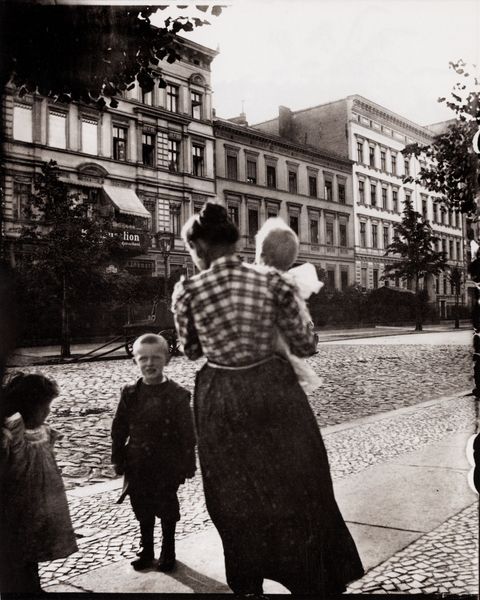
Titel: Sophie Charlotten-Straße, vor Zilles Wohnhaus Nr. 88
Künstler: Heinrich Zille
Schlagwörter: baum, gruppe, himmel, schatten, weiß, bäume, mädchen, stadt, fenster, frau, frisur, kariert, kleid, laterne, licht, rücken, schwarz, strasse, dach, gebäude, haus, weg, rock, alt, hemd, jacke, arm, bluse, knoten, stein, tragen, bild, häuser, wind, familie, kind, mutter, kinder, deutschland, dutt, fassade, fassaden, pflaster, dächer, allee, baby, amerika, kutsche, gardine, spielen, junge, foto, fotografie, photographie, vier, kopfstein, berlin, knabe, bürgersteig, münchen, rückenfigur, gehweg, kopfsteinpflaster, pflastersteine, schwarzweiß, jalousie, kleinkind, photo, kniebundhose, fotographie, träger, sohn, waagen, häuserfassaden, strassenlampe, knickerbocker, schnappschuss, scwarzweiss, caro, kleier, 19. jahrhundert